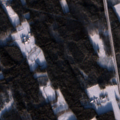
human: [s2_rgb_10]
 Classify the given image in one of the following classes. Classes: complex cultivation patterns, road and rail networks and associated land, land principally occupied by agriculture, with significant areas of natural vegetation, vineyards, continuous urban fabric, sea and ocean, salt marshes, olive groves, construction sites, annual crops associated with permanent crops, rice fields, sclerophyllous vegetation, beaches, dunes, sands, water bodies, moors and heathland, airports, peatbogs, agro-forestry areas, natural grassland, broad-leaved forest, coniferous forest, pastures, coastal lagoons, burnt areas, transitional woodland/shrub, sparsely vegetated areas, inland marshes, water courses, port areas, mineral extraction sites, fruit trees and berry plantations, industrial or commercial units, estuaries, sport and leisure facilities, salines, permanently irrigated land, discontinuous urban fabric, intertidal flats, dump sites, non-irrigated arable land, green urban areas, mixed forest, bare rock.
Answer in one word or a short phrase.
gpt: coniferous forest, mixed forest, transitional woodland/shrub